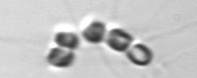
Label: Chaetoceros